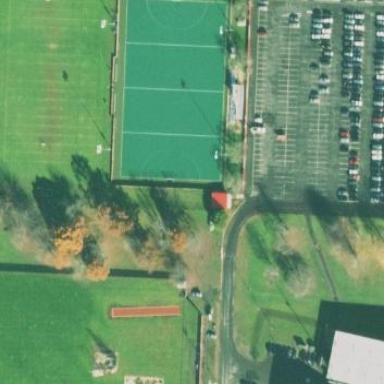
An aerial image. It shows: Building next to field hockey pitch.